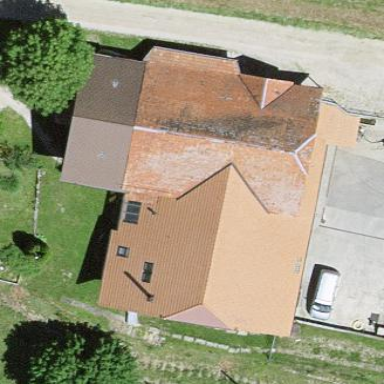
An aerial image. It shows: Farm building.